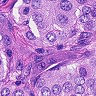
Metastatic tissue present: yes